Question: I am creating a desktop app that needs to install an SDF file to the 'SpecialFolder.CommonDocuments' folder ('C:\Users\Public\documents' in Win 7). In a Visual Studio desktop Deployment Project, how do I specify this folder in the File System Editor?
I tried creating a custom folder in the File System Editor and pointing it to the CommonDocuments folder in the Properties pane, like this:

Unfortunately, that specification won't build. I don't want to hard-code a folder path, since it varies between Windows versions. So, how do I specify the CommonDocuments folder in the FileSystem Editor? Thanks for your help.
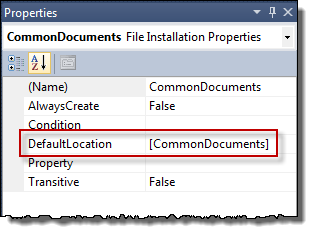
Answer: I figured this one out and documented it for internal purposes. So, I'll just reprint that writeup here:
Visual Studio deployment projects don't support the CommonDocuments folder directly, but we can add that support by using the Launch Conditions Editor, which has a "Search Target Machine" task. We will use the task to search the Windows registry for the path to the Public Documents folder and assign the result to an installer property (actually a variable) called COMDOCFOLDER. We will then use that variable to set the path to a custom folder in the File System Editor.
Here are the steps to perform the task. First, open the Launch Conditions Editor in a Visual Studio deployment project:

Right-click 'Search Target Machine' and select 'Add Registry Search' from the Context menu. A new item will appear (see 1 above). Name it 'Get Common Documents Folder'. In the properties pane (See 2 above), set the 'Property' property (the name of our variable) to 'COMDOCFOLDER', set the 'Root' property (the Registry root key to search) to 'vsdrrHKLM', and set the 'RegKey' property (The Registry key to find) to 'SOFTWARE\Microsoft\Windows\CurrentVersion\Explorer\Shell Folders'. Notice that we omitted the root key from the 'RegKey' Property. Finally, set the 'Value' property (The name of the value we are searching for within the registry key) to 'Common Documents'. The COMDOCFOLDER variable will now hold the path to the Public Documents folder.
Next, go to the File System Editor in the Visual Studio deployment project:

Right-click 'File System on Target Machine' and select 'Add Special Folder > Custom Folder' from the context menu. A new item will appear (see 1 above). Rename the item 'Common Documents'. In the properties pane (See 2 above), set the 'Property' property to 'COMDOCFOLDER'. I set the 'DefaultLocation' property to the hard-coded value of the CommonDocuments folder for Windows Vista and later; this value would only be used if the COMDOCFOLDER property returned a null value, which shouldn't happen. The installer now has a Common Documents folder that points to the Public Documents folder, as specified in the Windows Registry.
There is more information <URL>.